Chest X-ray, PA view. Patient: 34 years old, sex M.
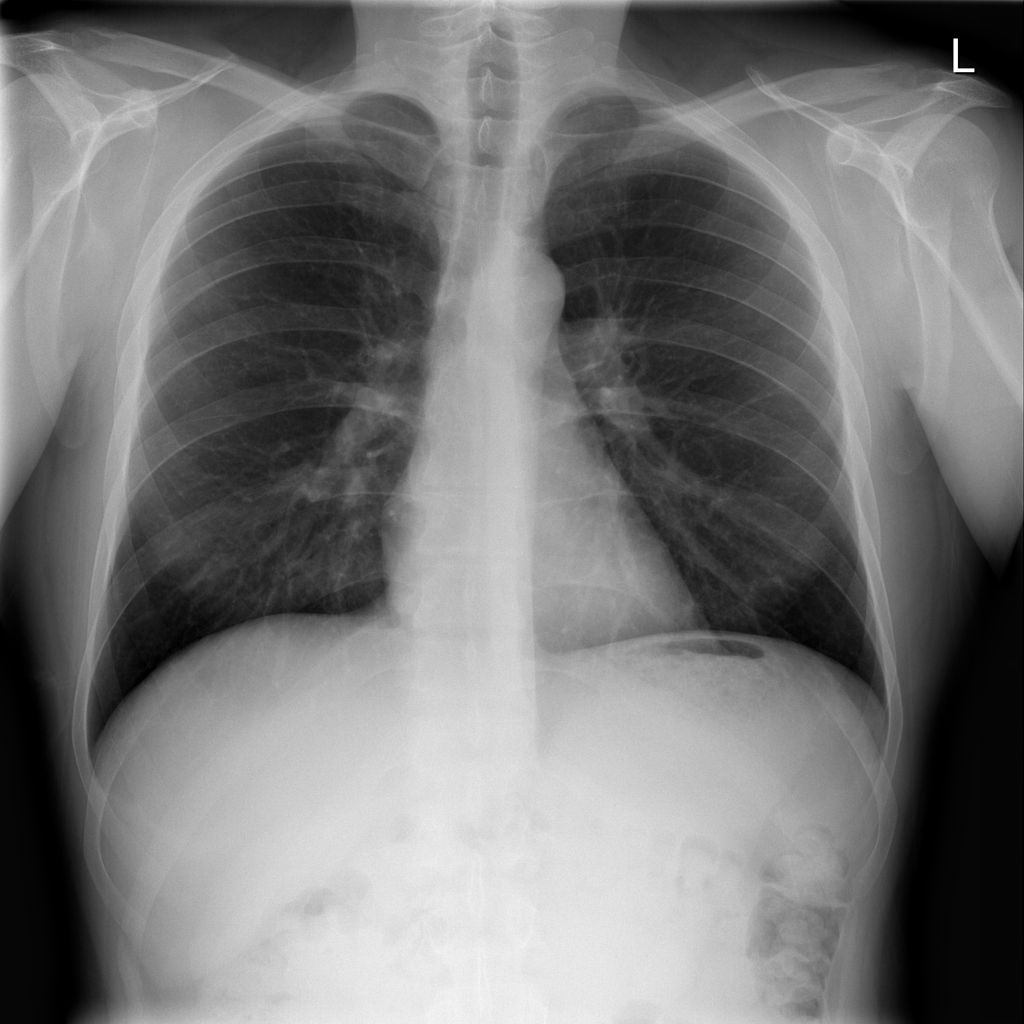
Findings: No Finding